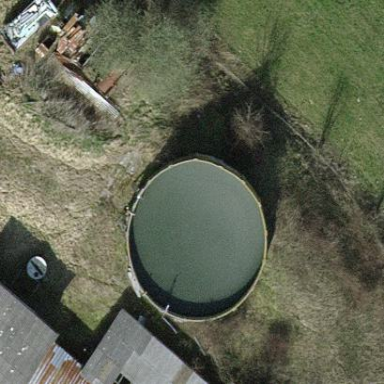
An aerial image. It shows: Storage tank building.